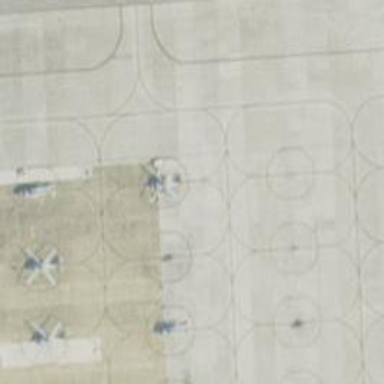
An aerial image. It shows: View of taxiway at the airport.